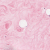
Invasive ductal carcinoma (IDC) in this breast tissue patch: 0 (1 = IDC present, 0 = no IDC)